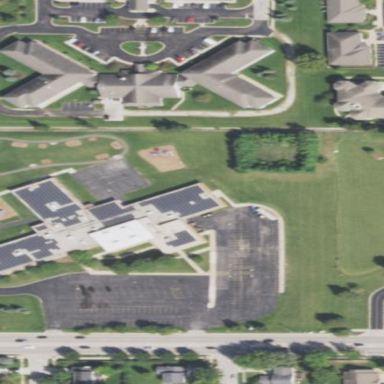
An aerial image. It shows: School.